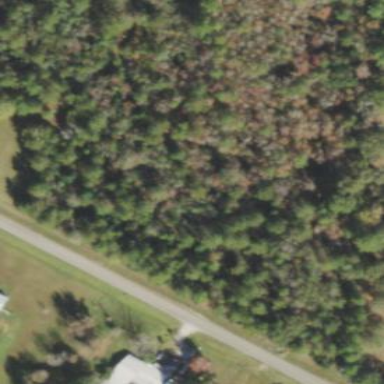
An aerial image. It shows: Mixed leaf woodland.